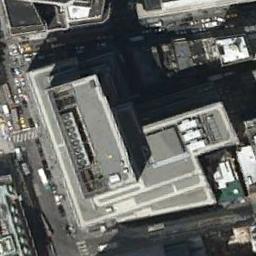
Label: commercial_area